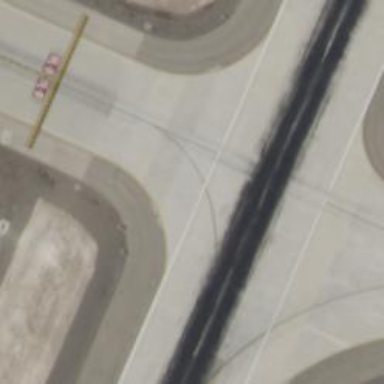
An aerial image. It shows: View of taxiway at the airport.